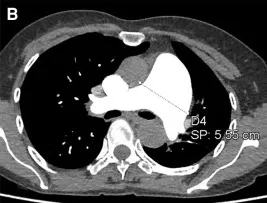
Preoperative and postoperative data. (A,B) are preoperative pulmonary artery CTA images showing an aneurysmal dilation of the pulmonary artery, with a maximum width of 5.55 cm.
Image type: radiology (ct)